Question: Trying to configure facebook connect in my app. newbie to xcode.
I should mention that i am using React-native.
I checked the configs 10 times

still getting this error:
'''
Exception thrown while invoking newSession on target <FacebookLoginManager: 0x7c2579d0> with params (
5
): fb1413783292275789 is not registered as a URL scheme. Please add it in your Info.plist
'''
React-native code :
'''
var FacebookLoginManager = require('NativeModules').FacebookLoginManager;
login() {
FacebookLoginManager.newSession((error, info) => {
if (error) {
this.setState({result: error});
} else {
this.setState({result: info});
}
});
}
render() {
return (
<View style={styles.container}>
<TouchableHighlight onPress={this.login}>
<Text style={styles.welcome}>
Facebook Login
</Text>
</TouchableHighlight>
<Text style={styles.instructions}>
{this.state.result}
</Text>
</View>
);
}
'''
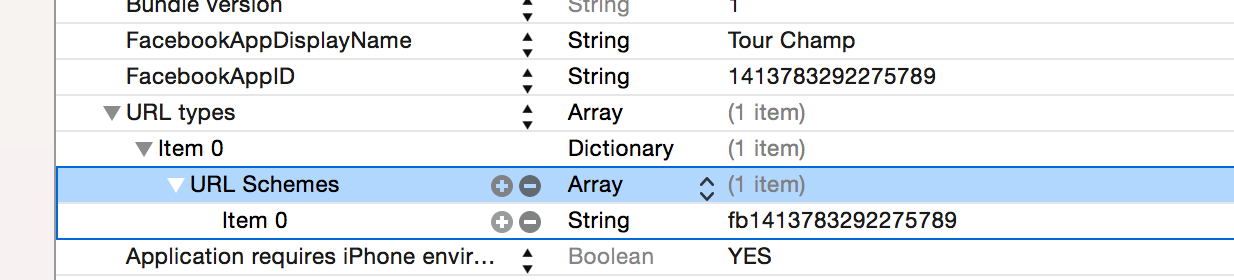
Answer: I think the solution is
Replace 'URL types -> CFBundleURLTypes, URL Schemes -> CFBundleURLSchemes'
even though it changes back automatically.
hit the play button and that's it